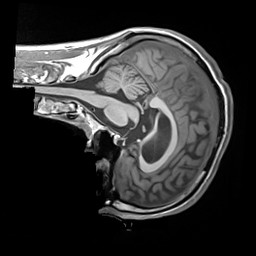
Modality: T1w
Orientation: sagittal
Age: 30
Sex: male
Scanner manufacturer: siemens
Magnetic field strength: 3 T
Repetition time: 1.55 s
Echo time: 0.00234 s